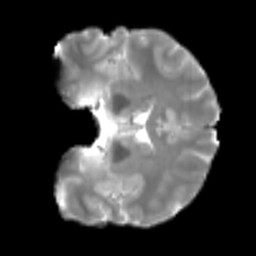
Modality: T2w
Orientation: coronal
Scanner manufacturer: siemens
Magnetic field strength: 3 T
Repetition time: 4 s
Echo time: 0.0594 s